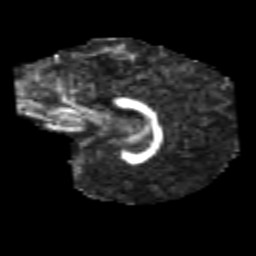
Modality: FA
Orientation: sagittal
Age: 6
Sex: male
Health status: healthy